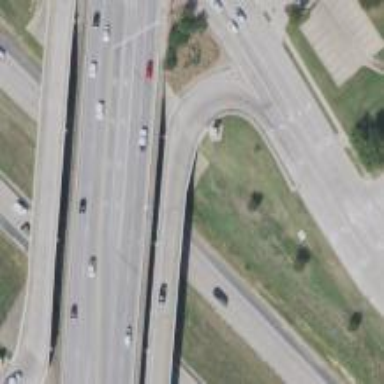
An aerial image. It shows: Tertiary_link road with bridge.